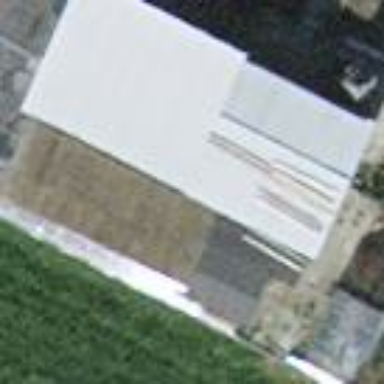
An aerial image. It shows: Shed building.